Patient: sex F, age 48
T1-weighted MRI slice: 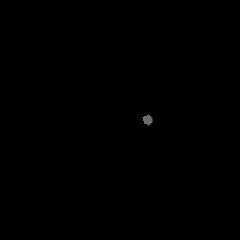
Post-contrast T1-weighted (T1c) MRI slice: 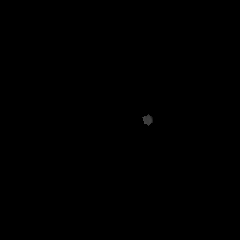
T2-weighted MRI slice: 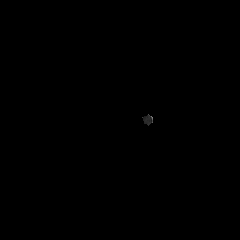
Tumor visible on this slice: no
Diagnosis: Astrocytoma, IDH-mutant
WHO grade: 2